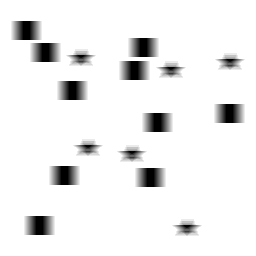
Squares: 10
Triangles: 0
Stars: 6
Total shapes: 16